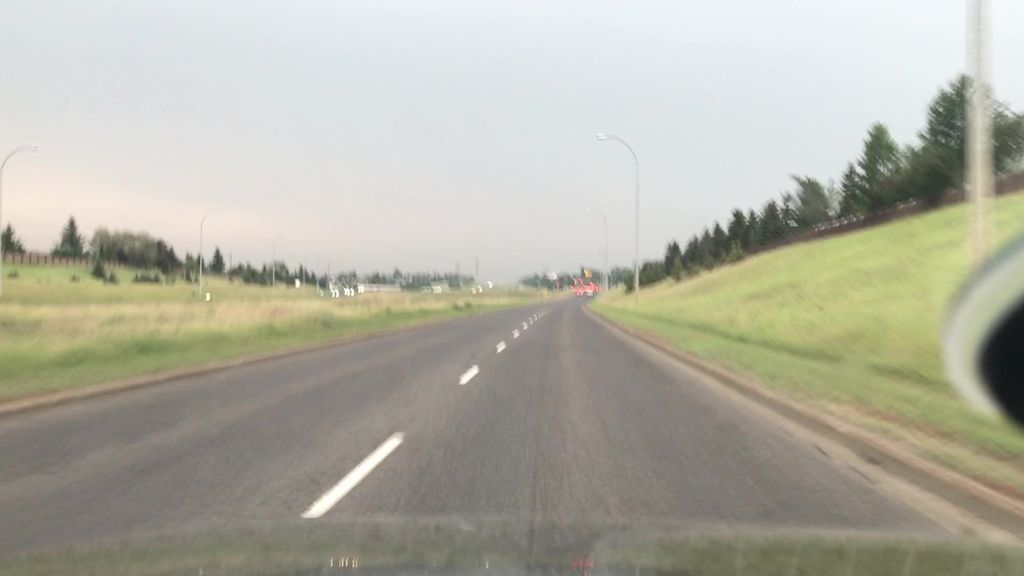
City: edmonton